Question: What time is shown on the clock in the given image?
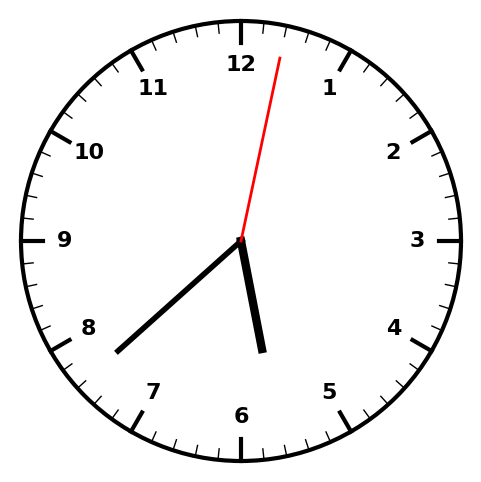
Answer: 05:38:02